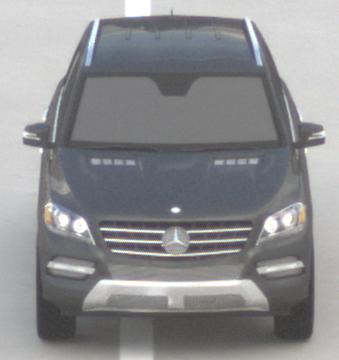
Make: Mercedes-Benz
Model: ML 350
Detailed model: M-Class (166)
Model produced from: 2011/11
Model produced until: 2014/10
Doors: 5
Color: gray
Road condition: dry road
Daytime: morning or afternoon
Contrast: low contrast